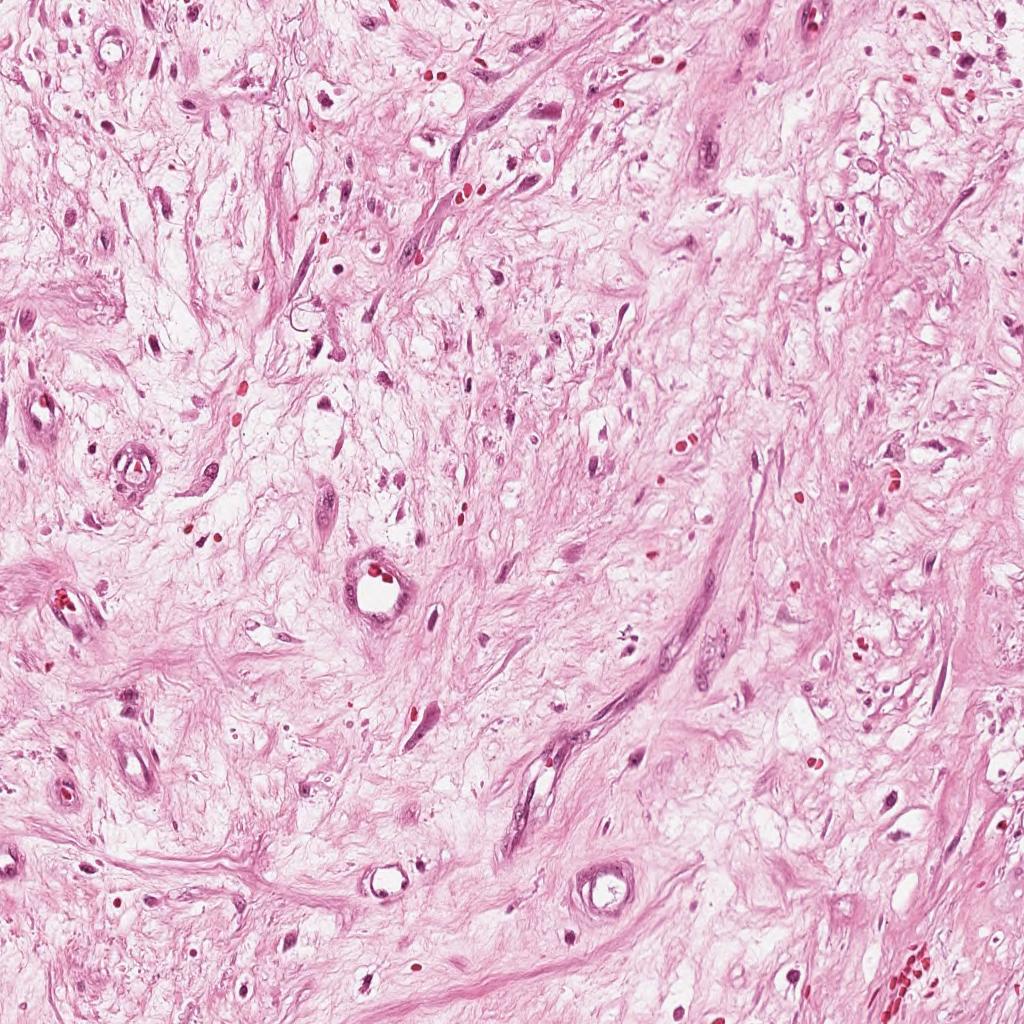
Label: Non-Viable-Tumor